You are looking at the envelope spectrum of a bearing's vibration signal. The marked vertical lines are the theoretical fault frequencies for the outer race, inner race, rolling elements, and cage. Classify the bearing condition as one of: normal, inner_race, outer_race, ball.
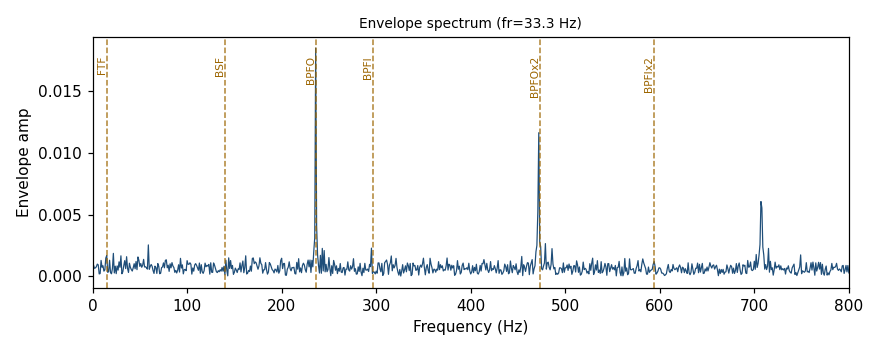
Answer: outer_race